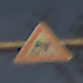
Verkehrszeichen: SchleuderOderRutschgefahr
Umgebung: Outdoor, Nature
Tageszeit: SunriseSunset
Wetter: PartlyCloudy
Licht: Natural
Jahreszeit: NotSpecified
Kontrast: MediumContrast